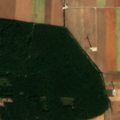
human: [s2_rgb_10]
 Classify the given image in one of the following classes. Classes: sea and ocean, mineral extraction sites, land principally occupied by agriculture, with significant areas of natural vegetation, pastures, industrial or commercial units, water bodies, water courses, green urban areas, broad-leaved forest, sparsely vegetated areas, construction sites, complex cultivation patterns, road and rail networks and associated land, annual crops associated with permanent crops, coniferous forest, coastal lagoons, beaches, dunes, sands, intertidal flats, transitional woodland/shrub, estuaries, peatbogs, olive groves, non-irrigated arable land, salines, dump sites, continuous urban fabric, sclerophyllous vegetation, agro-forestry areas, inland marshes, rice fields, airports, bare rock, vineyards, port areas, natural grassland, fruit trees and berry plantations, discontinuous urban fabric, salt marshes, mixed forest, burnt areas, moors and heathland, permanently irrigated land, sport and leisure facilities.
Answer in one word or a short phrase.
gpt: non-irrigated arable land, broad-leaved forest